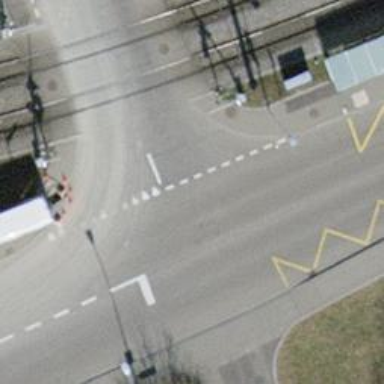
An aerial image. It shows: Road with traffic signals.